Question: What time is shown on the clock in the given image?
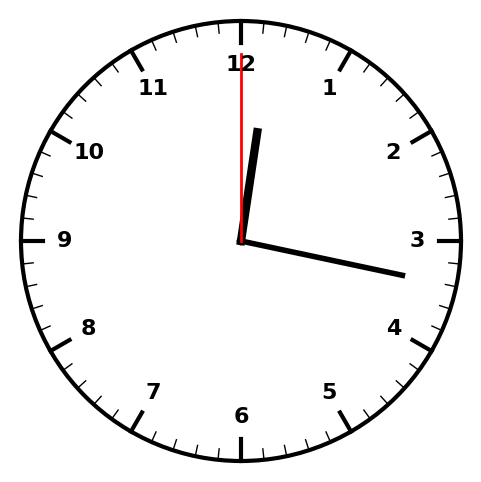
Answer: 12:17:00